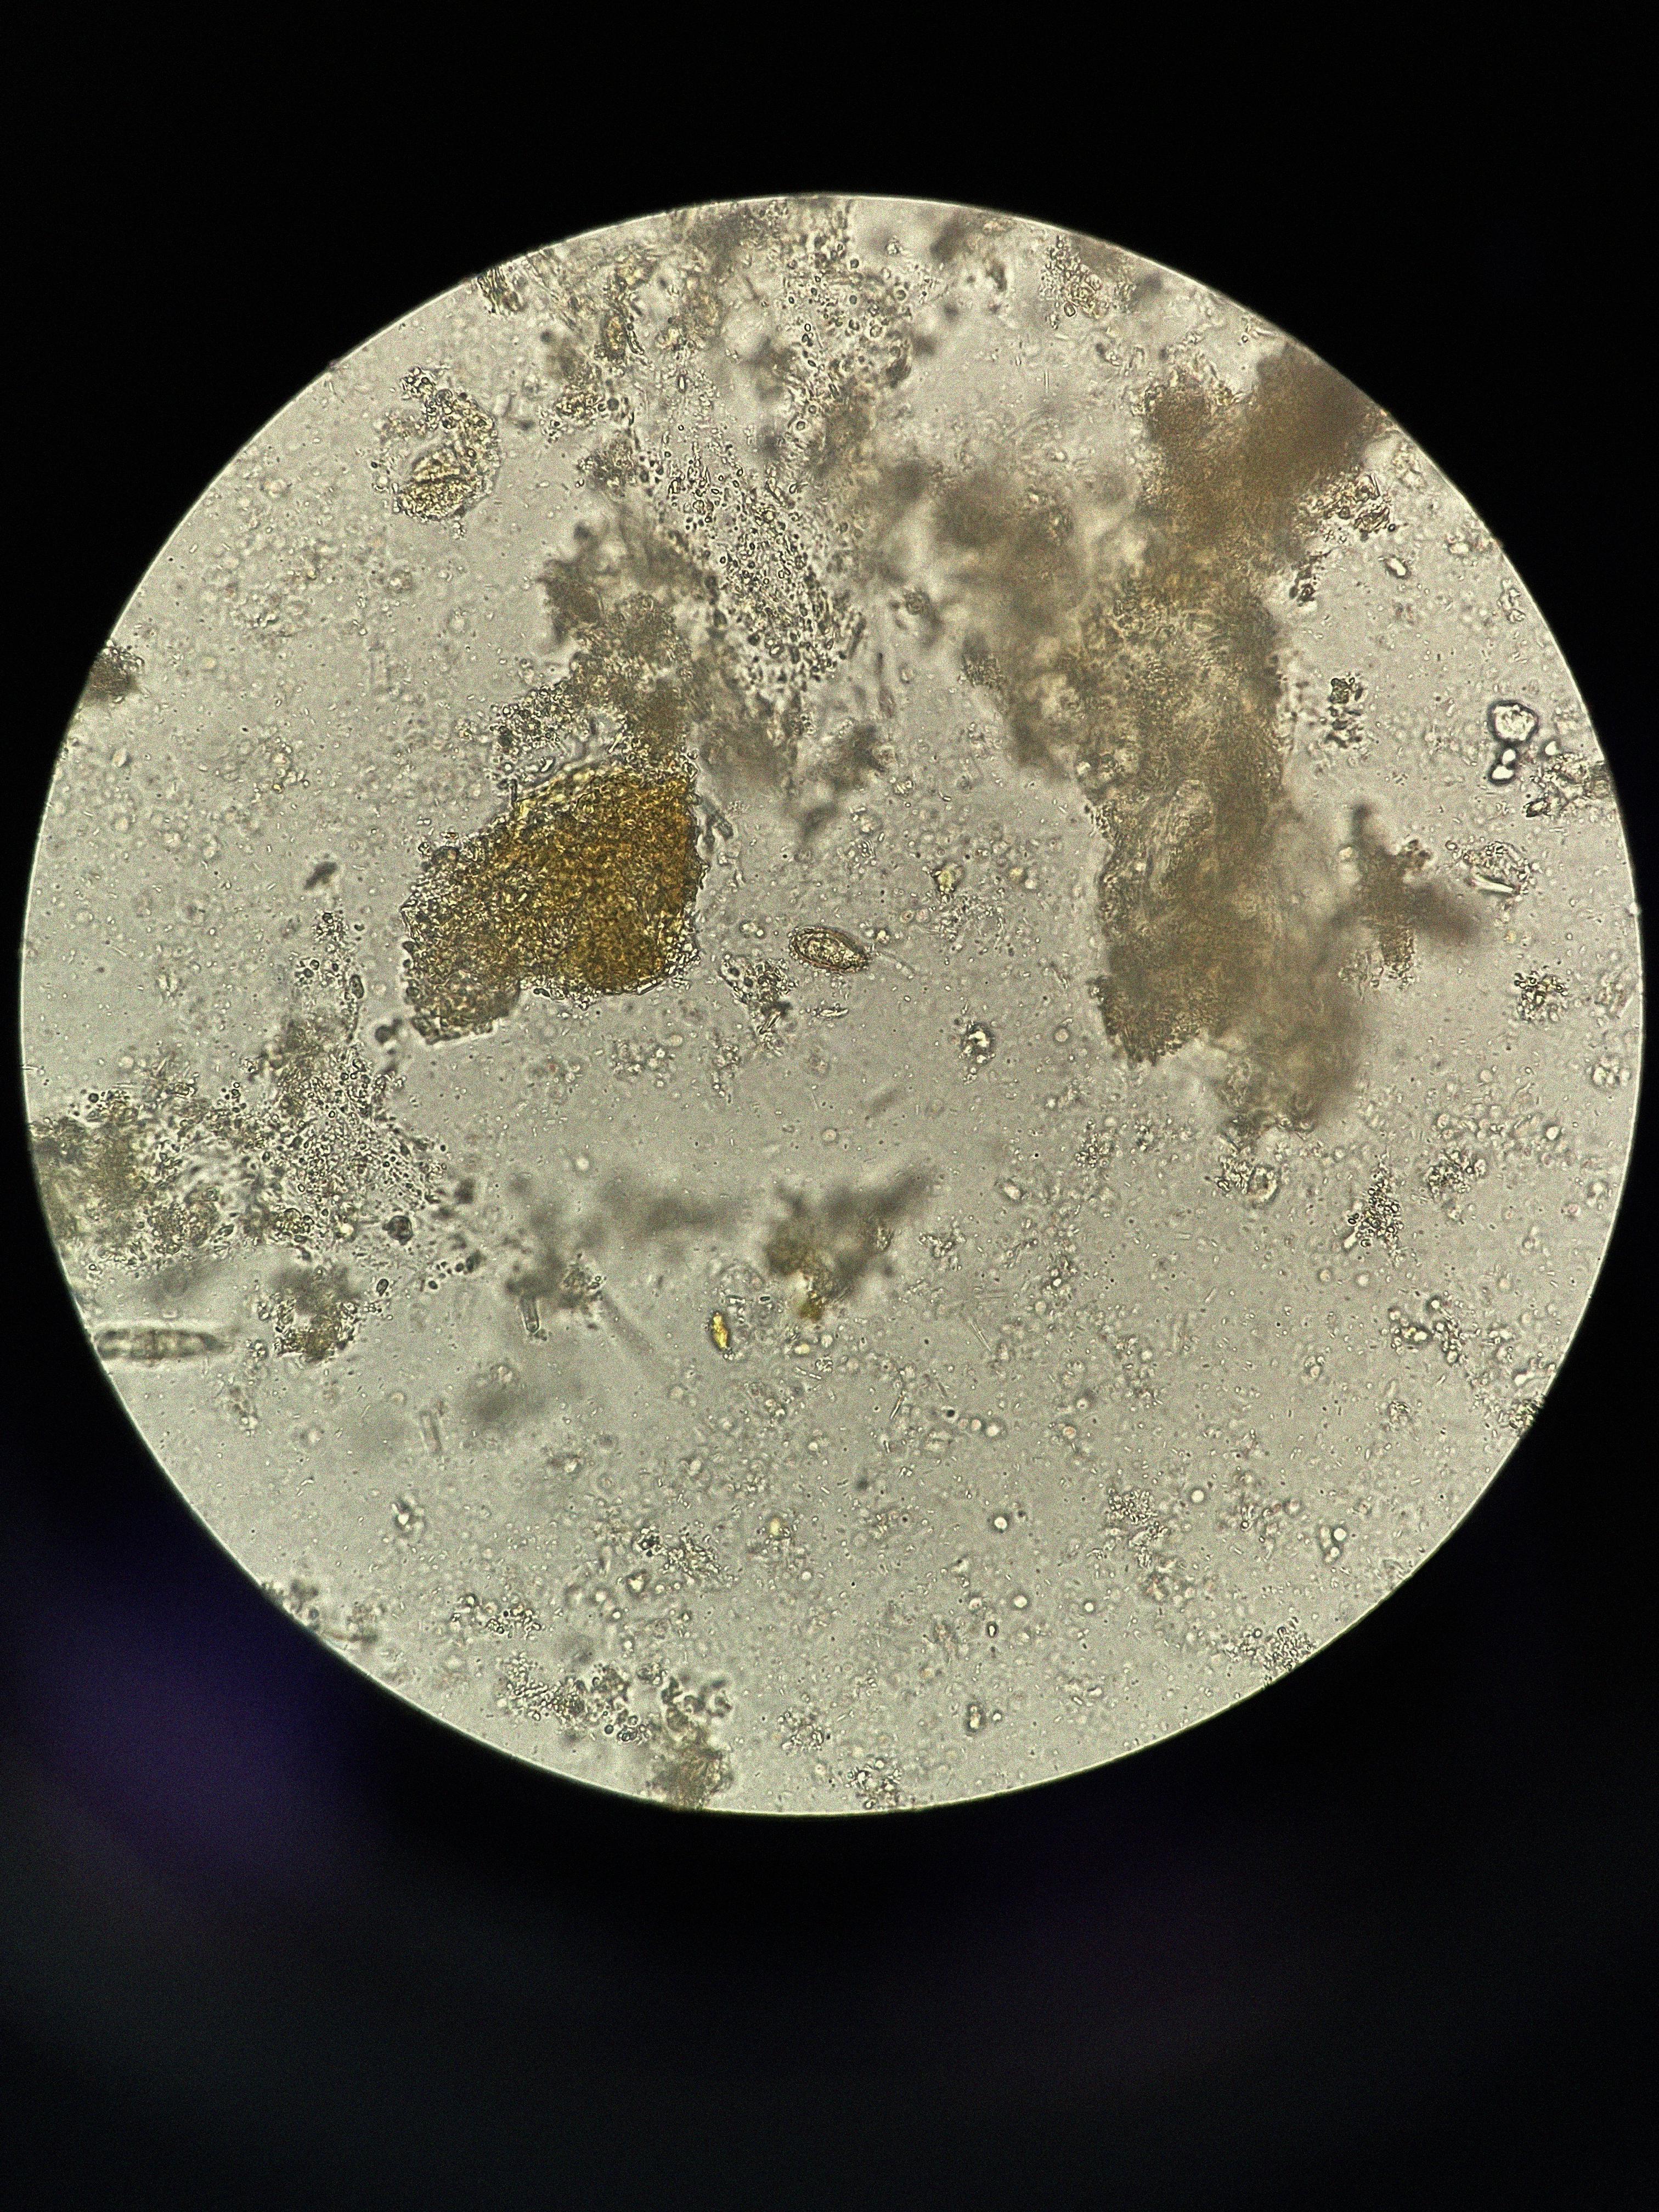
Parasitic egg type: Opisthorchis viverrine